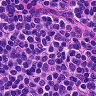
Metastatic tissue present: no